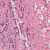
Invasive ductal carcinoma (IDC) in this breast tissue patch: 1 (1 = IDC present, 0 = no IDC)